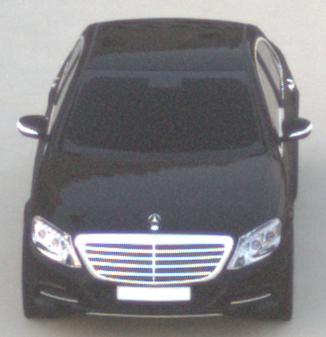
Make: Mercedes-Benz
Model: S 400 HYBRID
Detailed model: S-Class (222) Limousine
Model produced from: 2013/05
Model produced until: 2015/04
Doors: 4
Color: black
Road condition: dry road
Daytime: dawn
Contrast: low contrast